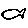
Label: fish